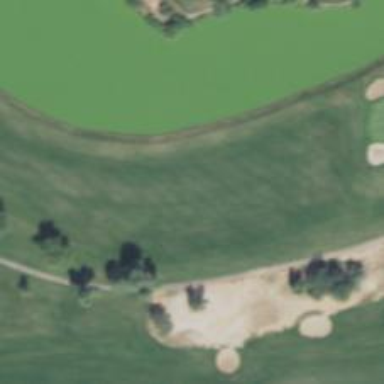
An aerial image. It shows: Golf hole.